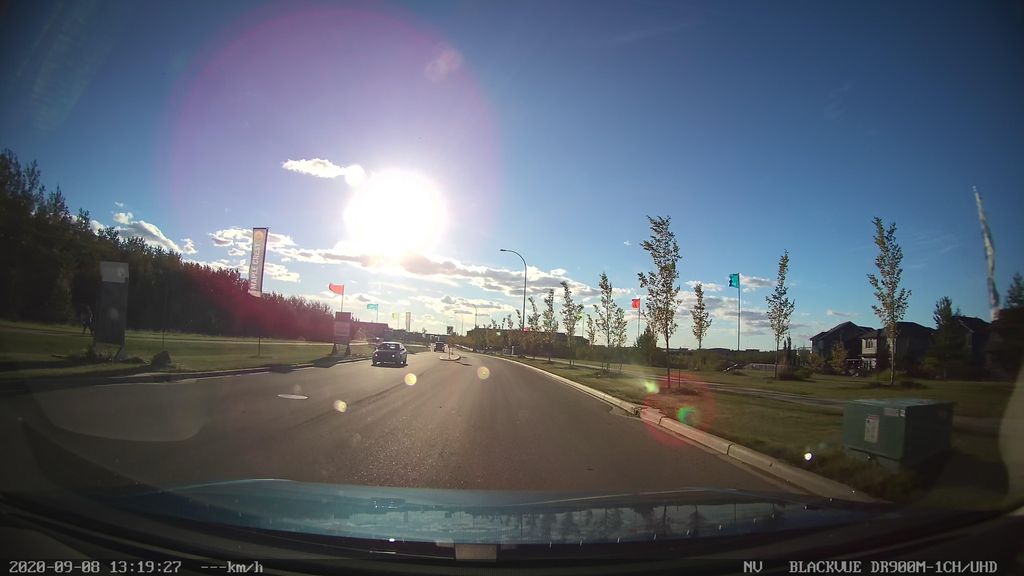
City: edmonton